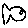
Label: fish